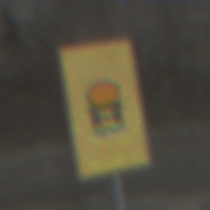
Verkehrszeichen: FahrzeugeMitWassergefaehrdenderLadungOhnePfeilsymbol
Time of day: Midday
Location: Outdoor (Suburban)
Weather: Overcast
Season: NotSpecified
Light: Natural